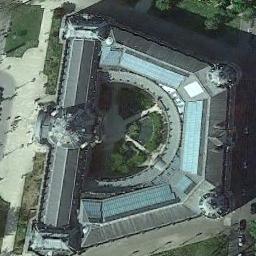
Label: palace